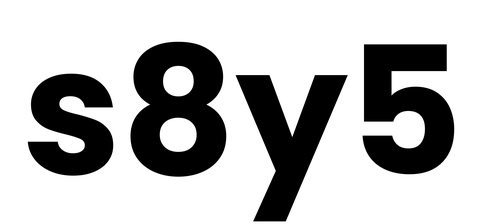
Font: Poppins-Bold